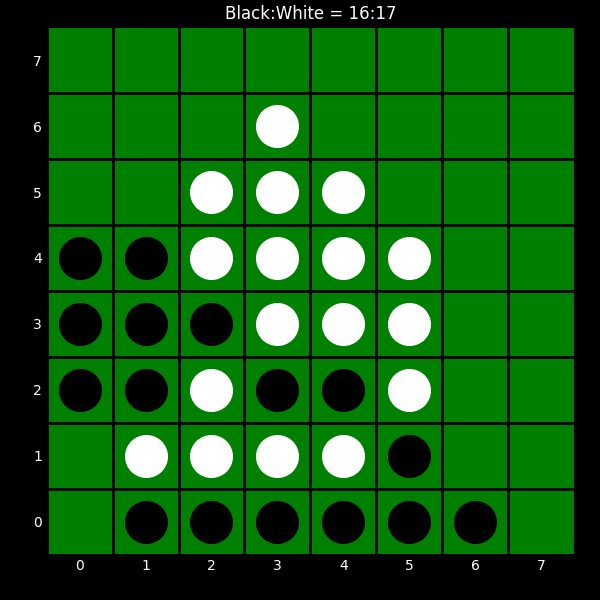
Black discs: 16
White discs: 17